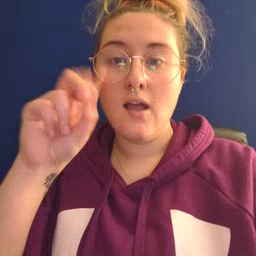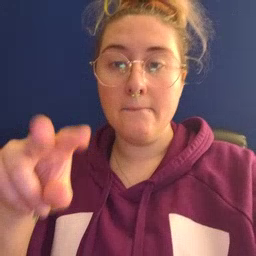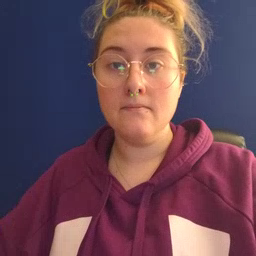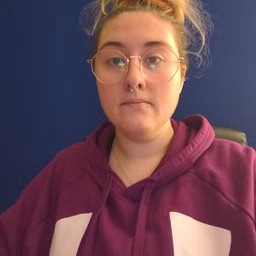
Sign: jump